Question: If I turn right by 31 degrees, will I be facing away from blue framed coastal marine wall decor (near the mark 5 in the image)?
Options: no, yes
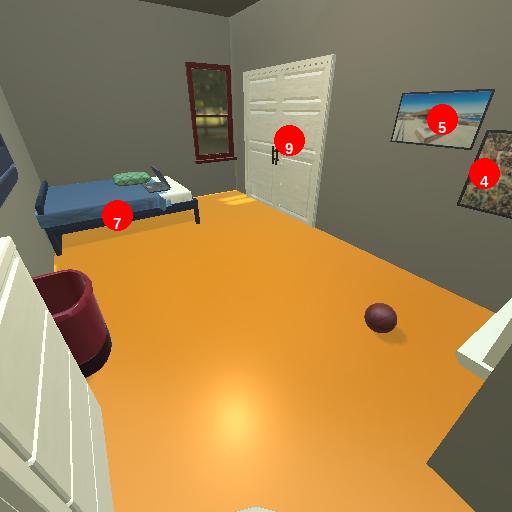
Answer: no